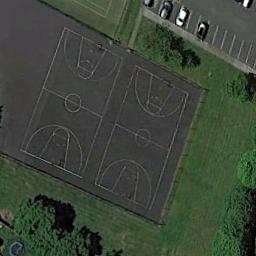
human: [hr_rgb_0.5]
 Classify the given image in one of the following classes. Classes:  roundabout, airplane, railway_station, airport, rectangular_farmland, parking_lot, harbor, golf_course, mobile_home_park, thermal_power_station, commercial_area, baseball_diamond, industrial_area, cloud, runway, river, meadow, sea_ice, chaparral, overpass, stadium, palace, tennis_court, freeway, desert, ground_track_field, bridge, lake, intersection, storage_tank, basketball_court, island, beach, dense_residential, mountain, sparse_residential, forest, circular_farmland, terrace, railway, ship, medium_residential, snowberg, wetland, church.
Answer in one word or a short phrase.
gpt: basketball_court